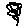
Label: flower